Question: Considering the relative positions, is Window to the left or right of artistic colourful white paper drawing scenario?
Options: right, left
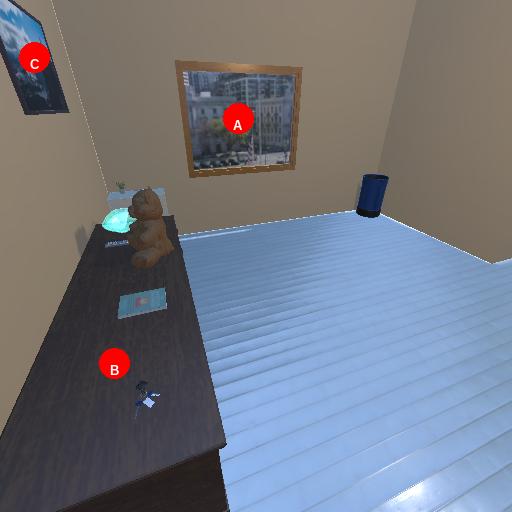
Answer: right